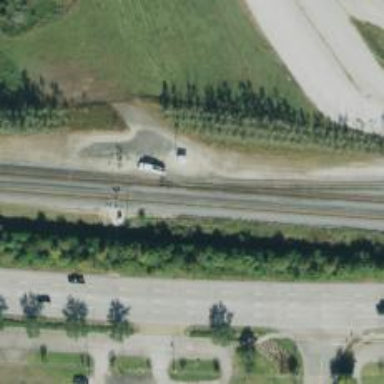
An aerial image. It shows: Railway spur junction.